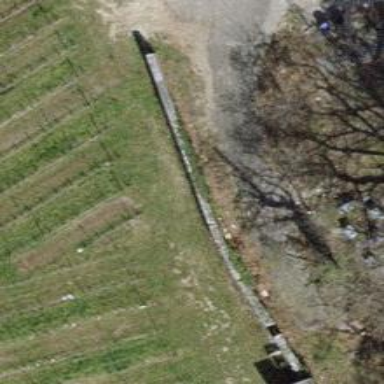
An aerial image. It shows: Wall barrier.